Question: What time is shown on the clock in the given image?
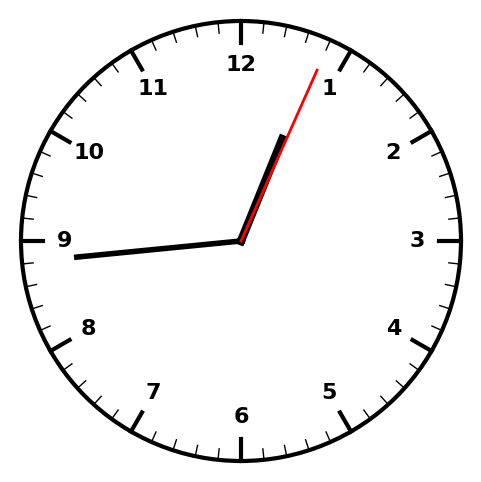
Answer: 12:44:04